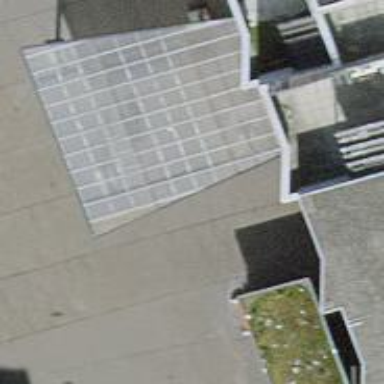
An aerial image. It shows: Library.